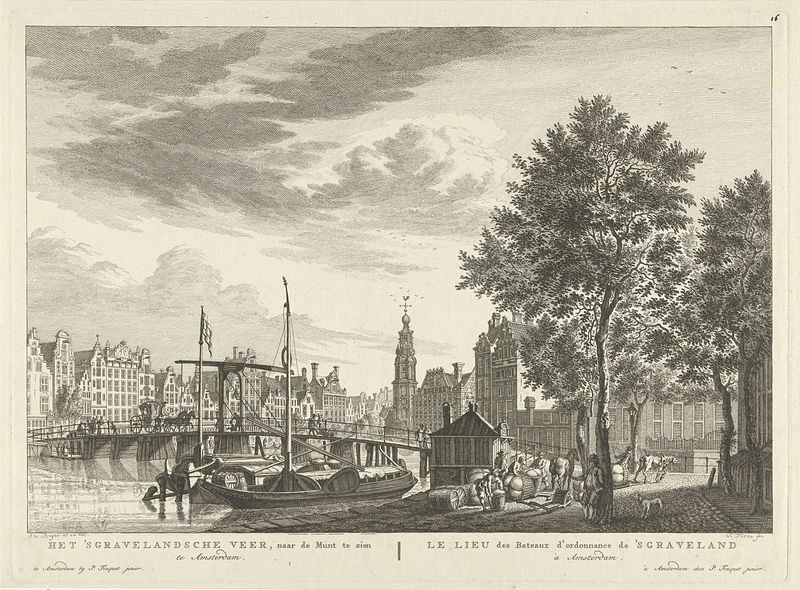
Titel: Het 's-Gravelandse Veer, naar de Munt te zien te Amsterdam
Künstler: Simon Fokke
Standort: Amsterdam
Institution: Rijksmuseum
Schlagwörter: arbre, paysage, ville, eglise, hollande, bateau, un bateau